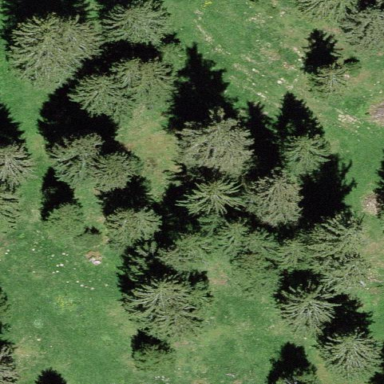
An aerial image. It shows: Serene woodland landscape.